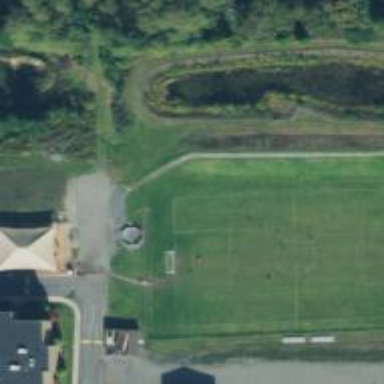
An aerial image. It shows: Soccer pitch for leisureland activities.